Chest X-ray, PA view. Patient: 45 years old, sex F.
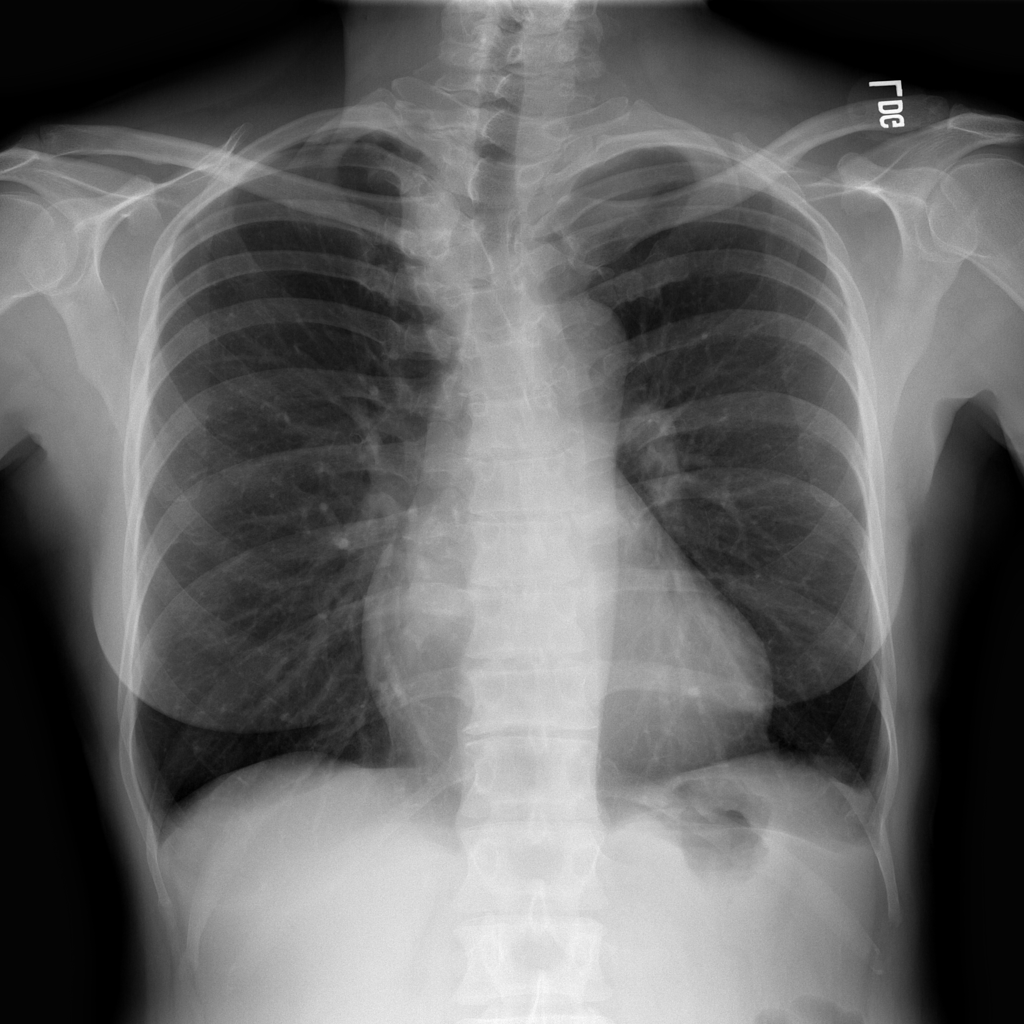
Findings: No Finding